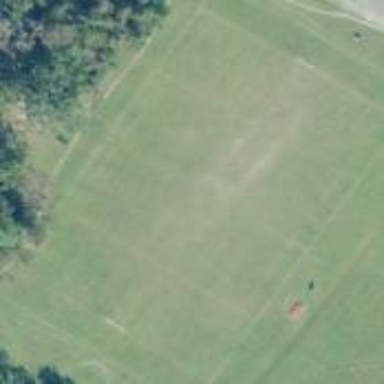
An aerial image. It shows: Pitch designated for sports like soccer and American football.